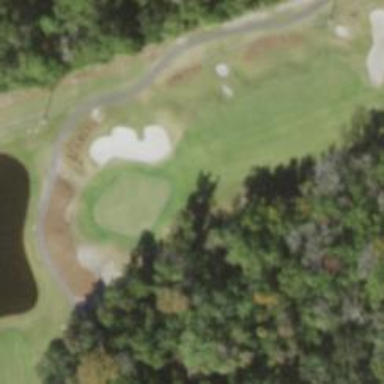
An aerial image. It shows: Golf hole.